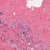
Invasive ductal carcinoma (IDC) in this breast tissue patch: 1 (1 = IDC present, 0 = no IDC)